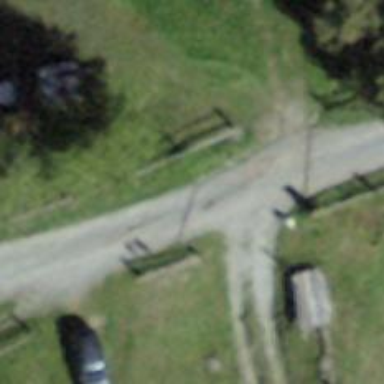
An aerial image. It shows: Guidepost with information.